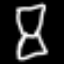
Label: hourglass